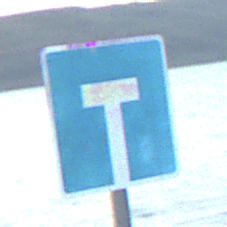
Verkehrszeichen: Sackgasse
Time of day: SunriseSunset
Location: Outdoor (RoadRail)
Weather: PartlyCloudy
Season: NotSpecified
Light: Natural